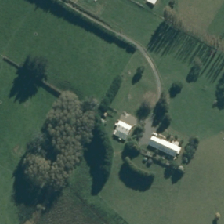
Land cover: herbaceous_freshwater_vege